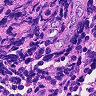
Metastatic tissue present: no